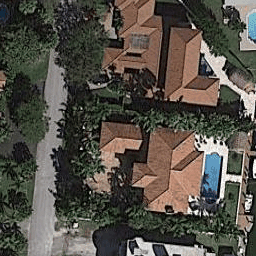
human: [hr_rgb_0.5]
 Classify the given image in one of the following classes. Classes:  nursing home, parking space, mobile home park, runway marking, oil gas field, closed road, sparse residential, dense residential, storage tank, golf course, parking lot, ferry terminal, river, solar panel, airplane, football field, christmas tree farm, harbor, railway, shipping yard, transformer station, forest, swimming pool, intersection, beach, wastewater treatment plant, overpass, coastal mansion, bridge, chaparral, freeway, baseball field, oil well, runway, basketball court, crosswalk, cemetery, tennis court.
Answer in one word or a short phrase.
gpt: coastal mansion